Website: lowes
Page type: payment
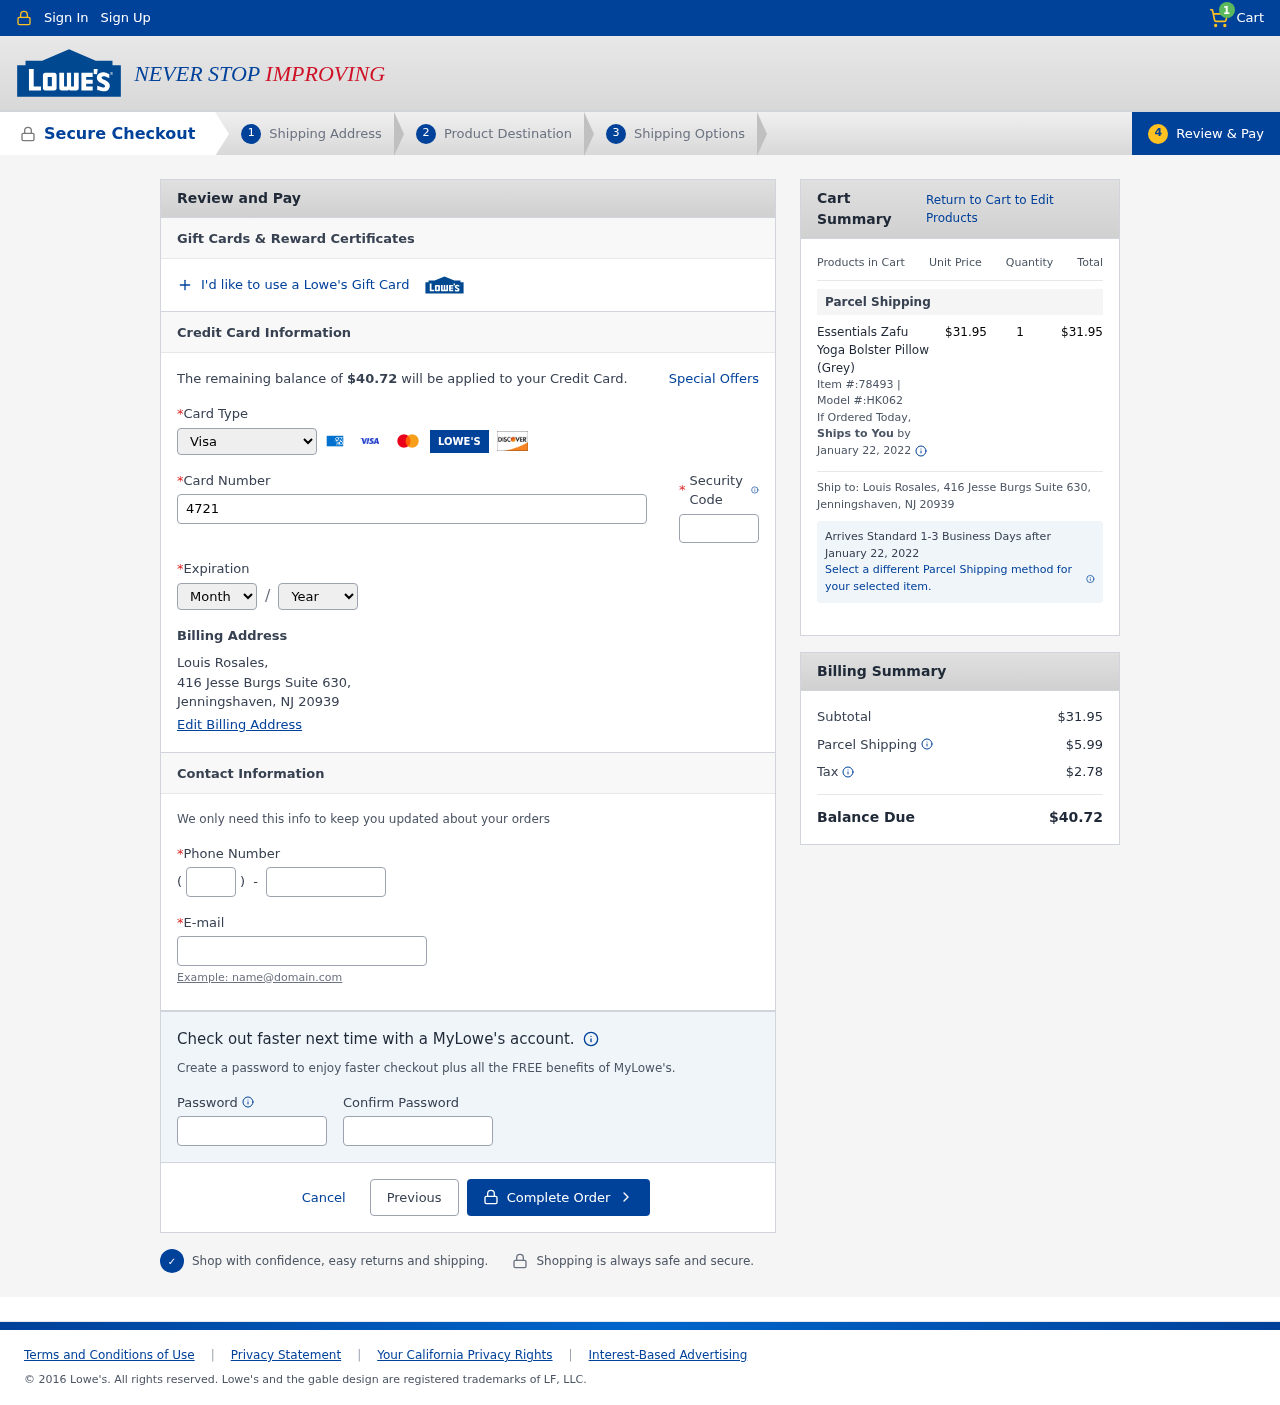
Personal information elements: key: PII_CARD_CVV
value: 921
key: PII_CARD_EXPIRY_MONTH
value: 04
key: PII_CARD_EXPIRY_YEAR
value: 28
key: PII_CARD_NUMBER
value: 4721 2263 8911 8259
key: PII_CARD_TYPE
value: Visa
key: PII_CITY_STATE_ZIP
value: Jenningshaven, NJ 20939
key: PII_EMAIL
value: louis.rosales@hotmail.com
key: PII_FULLNAME
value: Louis Rosales,
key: PII_PHONE
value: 4676051741
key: PII_PHONE_AREA
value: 467
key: PII_STREET
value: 416 Jesse Burgs Suite 630,
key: PII_FULLNAME2
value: Louis Rosales
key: PII_STREET2
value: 416 Jesse Burgs Suite 630
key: PII_CITY_STATE_ZIP2
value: Jenningshaven, NJ 20939
Product elements: key: PRODUCT1_NAME
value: Essentials Zafu Yoga Bolster Pillow (Grey)
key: PRODUCT1_PRICE
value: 31.95
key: PRODUCT1_QUANTITY
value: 1
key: PRODUCT1_ITEM
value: Item #:78493
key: PRODUCT1_MODEL
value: Model #:HK062
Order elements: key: ORDER_NUM_ITEMS
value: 1
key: ORDER_TOTAL
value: $40.72
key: ORDER_SHIPPING_DATE
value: January 22, 2022
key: ORDER_SUBTOTAL
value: $31.95
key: ORDER_SHIPPING_DATE2
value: January 22, 2022
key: ORDER_SHIPPING_COST
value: $5.99
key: ORDER_TAX
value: $2.78